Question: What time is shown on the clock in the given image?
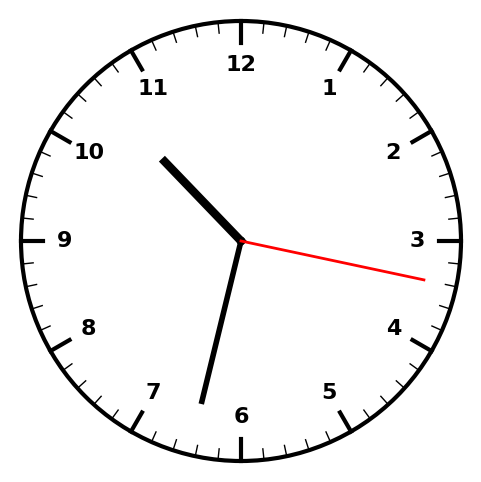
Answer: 10:32:17